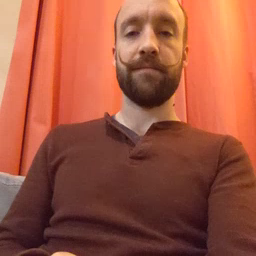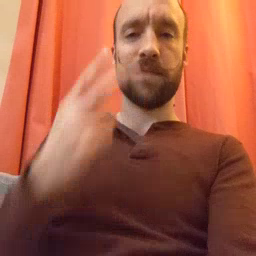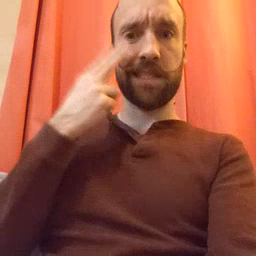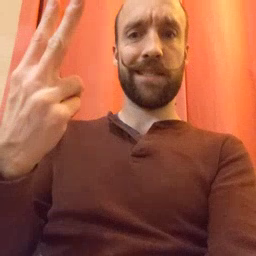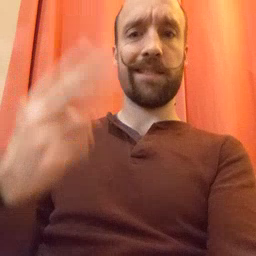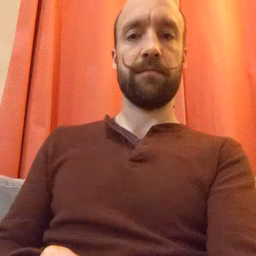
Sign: see